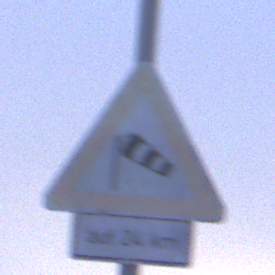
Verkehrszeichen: SeitenwindVonLinks
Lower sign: LaengeEinerStrecke6
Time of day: SunriseSunset
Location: Outdoor (Urban)
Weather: Overcast
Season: NotSpecified
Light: Natural